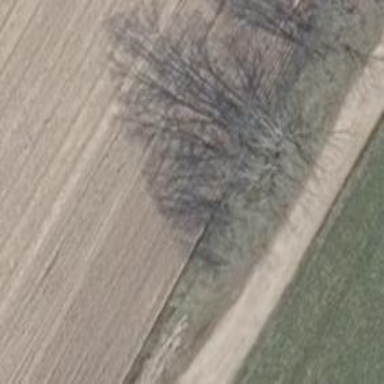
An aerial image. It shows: Row of deciduous broadleaved trees.